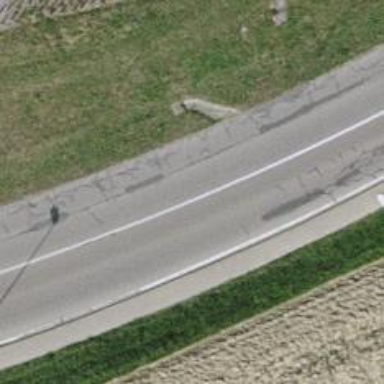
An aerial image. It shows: Tertiary road with asphalt surface and separate sidewalk.